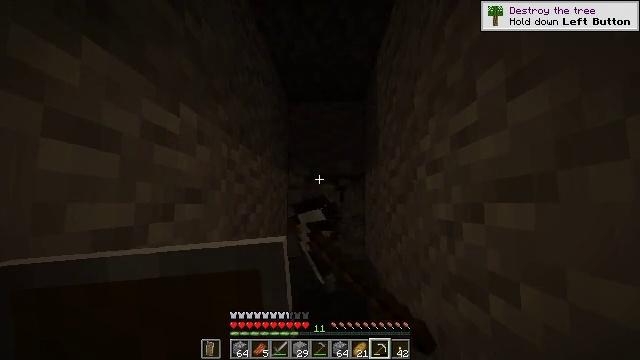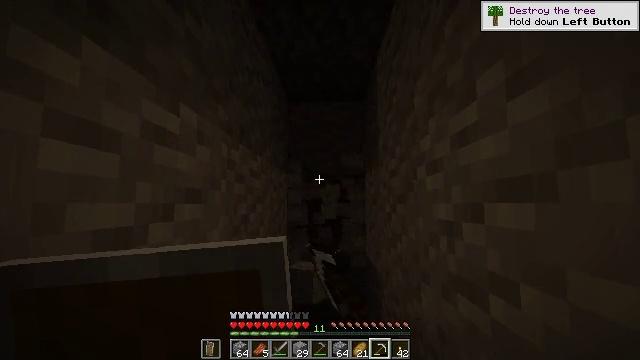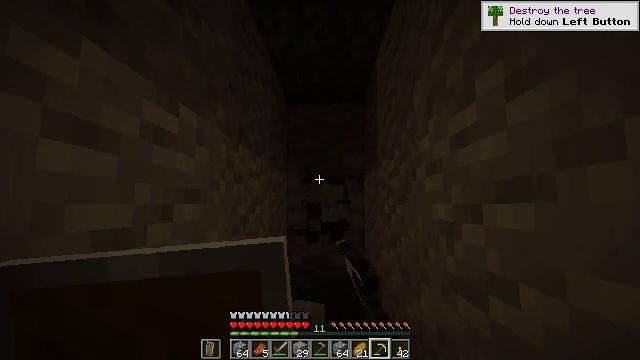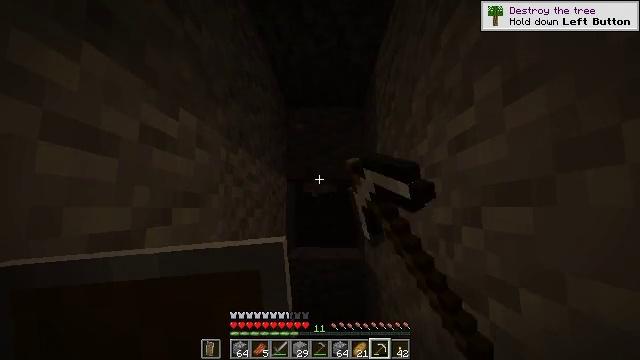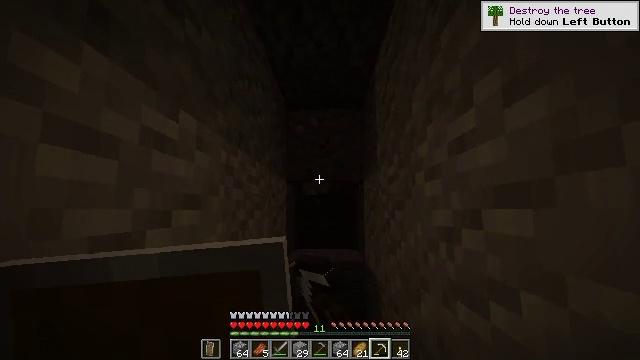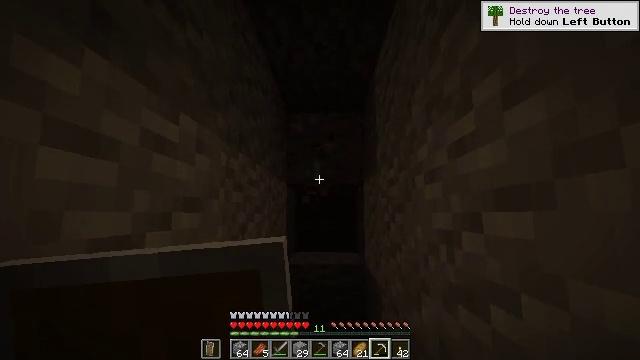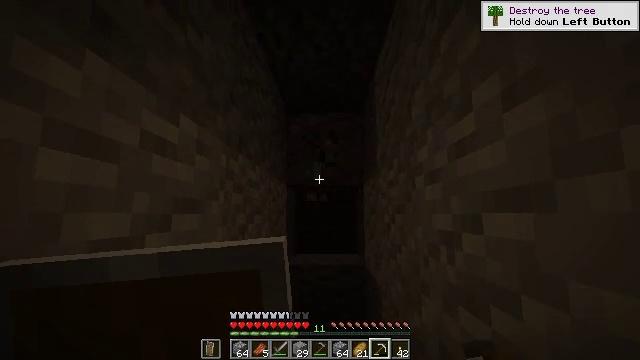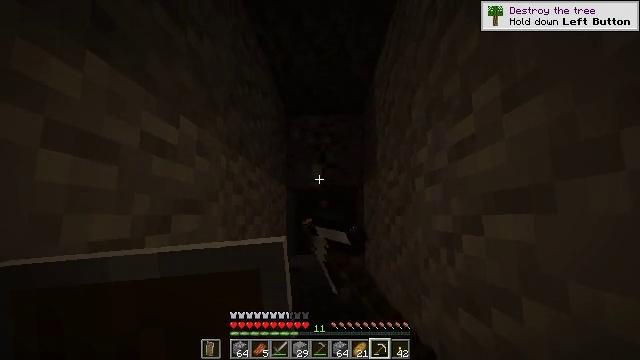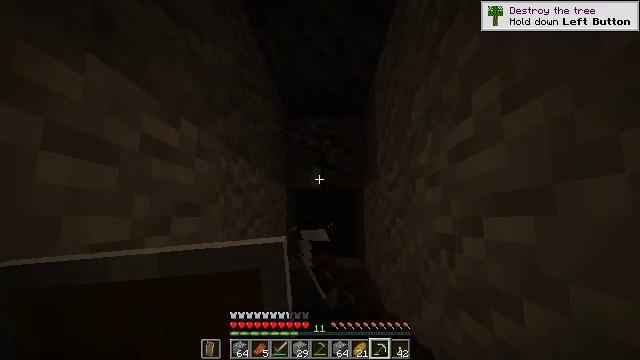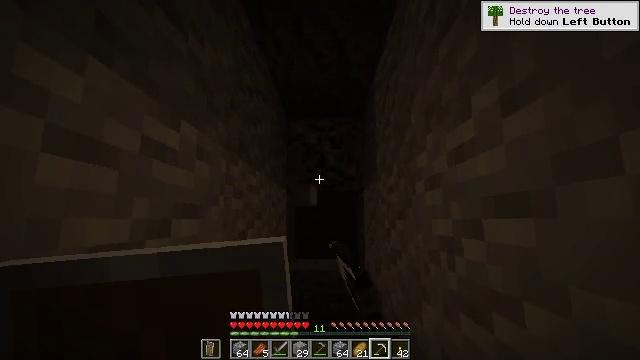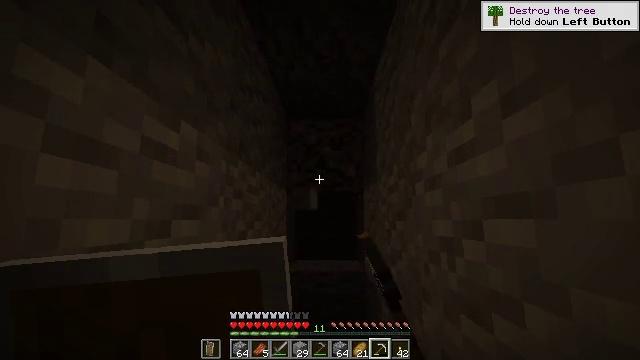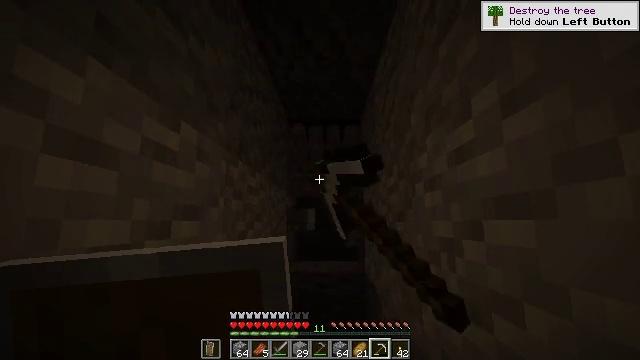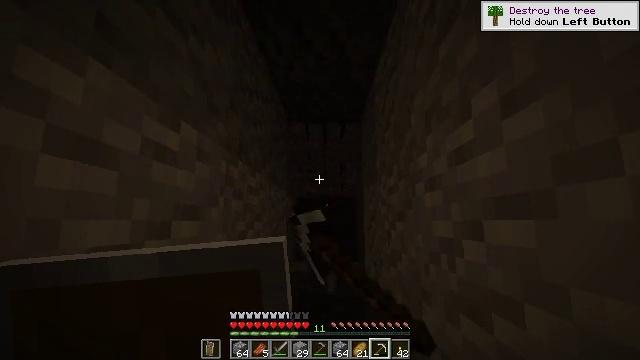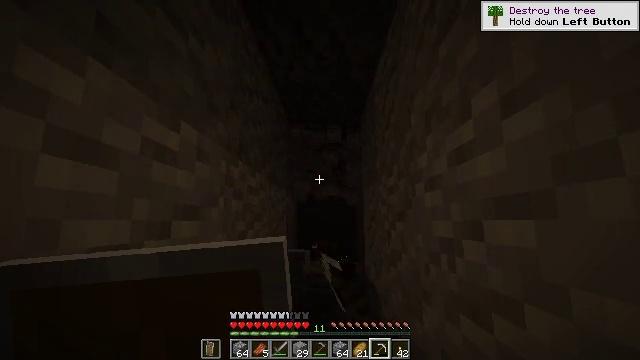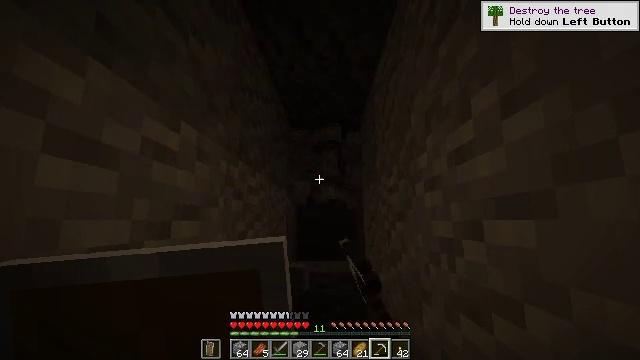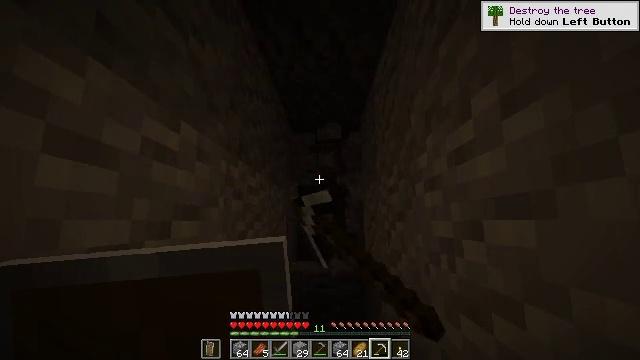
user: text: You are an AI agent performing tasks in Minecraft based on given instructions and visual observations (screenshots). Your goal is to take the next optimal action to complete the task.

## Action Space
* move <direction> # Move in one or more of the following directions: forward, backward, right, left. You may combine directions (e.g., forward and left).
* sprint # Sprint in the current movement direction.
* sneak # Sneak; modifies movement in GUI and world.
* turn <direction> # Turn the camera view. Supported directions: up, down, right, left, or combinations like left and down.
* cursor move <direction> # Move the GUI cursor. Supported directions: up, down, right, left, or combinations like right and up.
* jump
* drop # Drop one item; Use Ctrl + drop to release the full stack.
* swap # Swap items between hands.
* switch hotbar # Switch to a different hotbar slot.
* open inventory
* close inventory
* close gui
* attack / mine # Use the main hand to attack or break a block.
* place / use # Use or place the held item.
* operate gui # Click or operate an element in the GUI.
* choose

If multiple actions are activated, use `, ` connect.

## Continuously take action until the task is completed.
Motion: motion action
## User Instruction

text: Break the andesite to collect it.
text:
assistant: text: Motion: attack / mine
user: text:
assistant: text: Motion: attack / mine
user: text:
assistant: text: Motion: attack / mine
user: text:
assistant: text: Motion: attack / mine
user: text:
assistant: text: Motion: attack / mine
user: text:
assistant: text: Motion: attack / mine
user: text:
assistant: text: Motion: attack / mine
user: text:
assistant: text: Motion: attack / mine
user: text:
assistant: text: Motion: attack / mine
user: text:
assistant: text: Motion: attack / mine
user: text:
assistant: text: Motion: attack / mine
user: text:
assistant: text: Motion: attack / mine
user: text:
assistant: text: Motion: attack / mine
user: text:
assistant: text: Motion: attack / mine
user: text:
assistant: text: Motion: attack / mine
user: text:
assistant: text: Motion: attack / mine
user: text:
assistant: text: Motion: attack / mine
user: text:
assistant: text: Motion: turn down, attack / mine
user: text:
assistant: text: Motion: turn left and down, attack / mine
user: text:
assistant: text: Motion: turn down, attack / mine
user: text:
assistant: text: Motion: turn down, attack / mine
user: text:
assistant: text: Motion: turn down, attack / mine
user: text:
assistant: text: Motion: turn down, attack / mine
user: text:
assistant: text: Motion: turn down, attack / mine
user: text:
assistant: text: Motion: attack / mine
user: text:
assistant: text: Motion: attack / mine
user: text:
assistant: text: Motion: attack / mine
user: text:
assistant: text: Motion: attack / mine
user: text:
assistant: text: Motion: attack / mine
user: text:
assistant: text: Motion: attack / mine